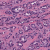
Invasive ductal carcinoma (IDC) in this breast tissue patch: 0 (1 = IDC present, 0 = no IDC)